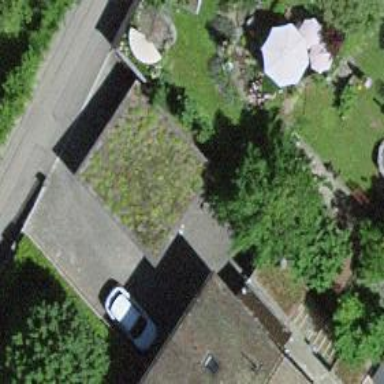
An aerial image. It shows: Group of garages.